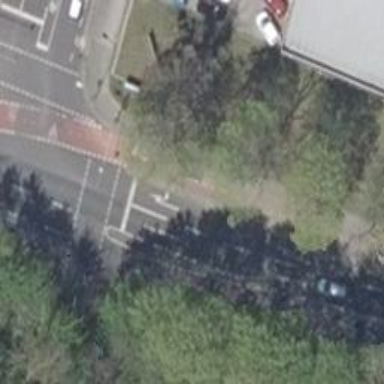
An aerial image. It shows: Secondary road with asphalt surface. There are sidewalks on both sides and track cycleway on the left.